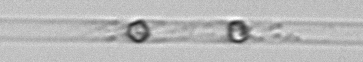
Label: Dactyliosolen_blavyanus